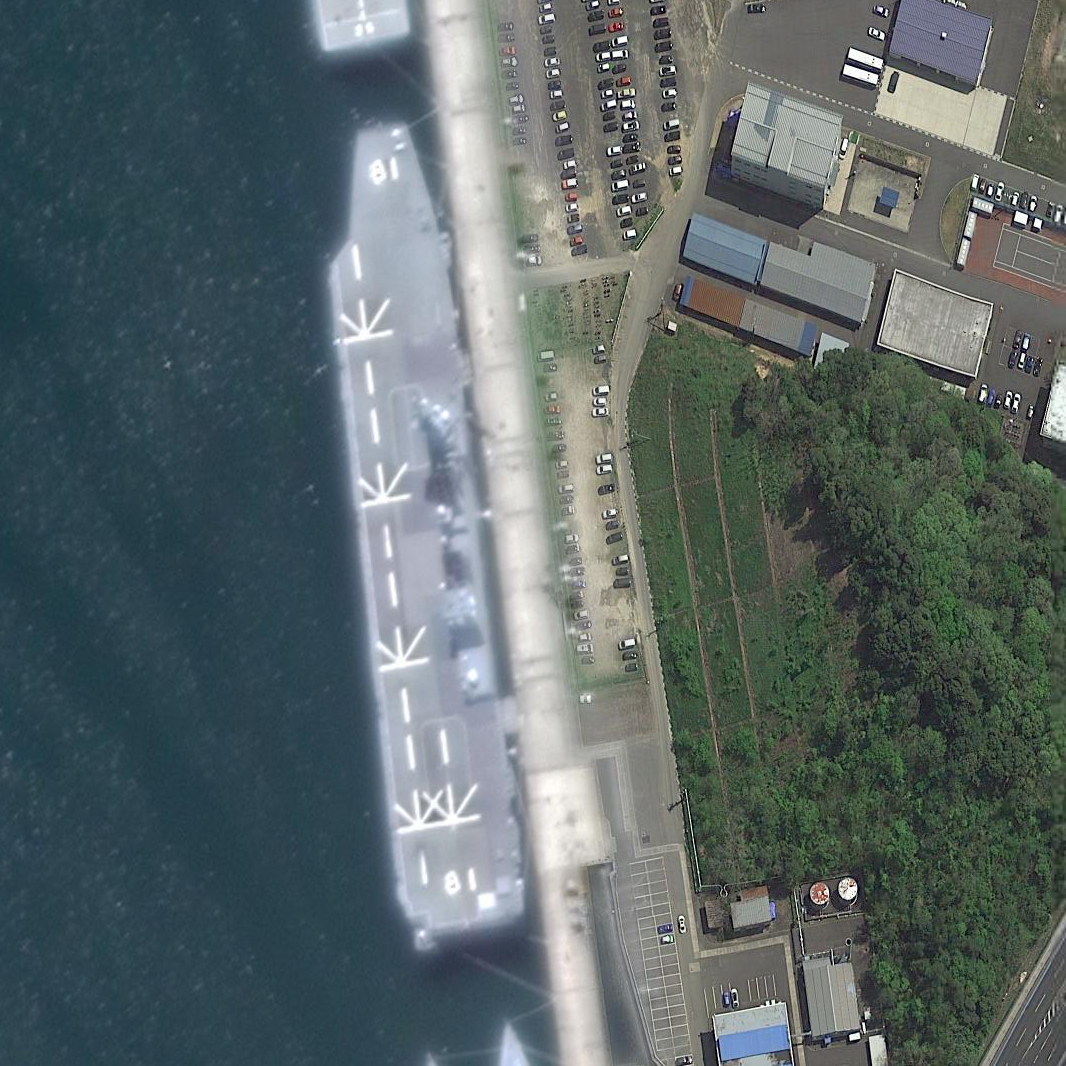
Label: assault